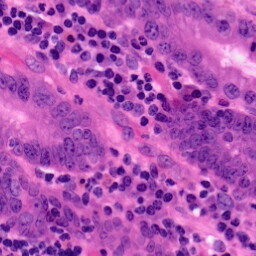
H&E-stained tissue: Pancreatic